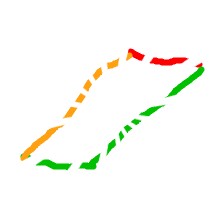
Shape: parallelogram